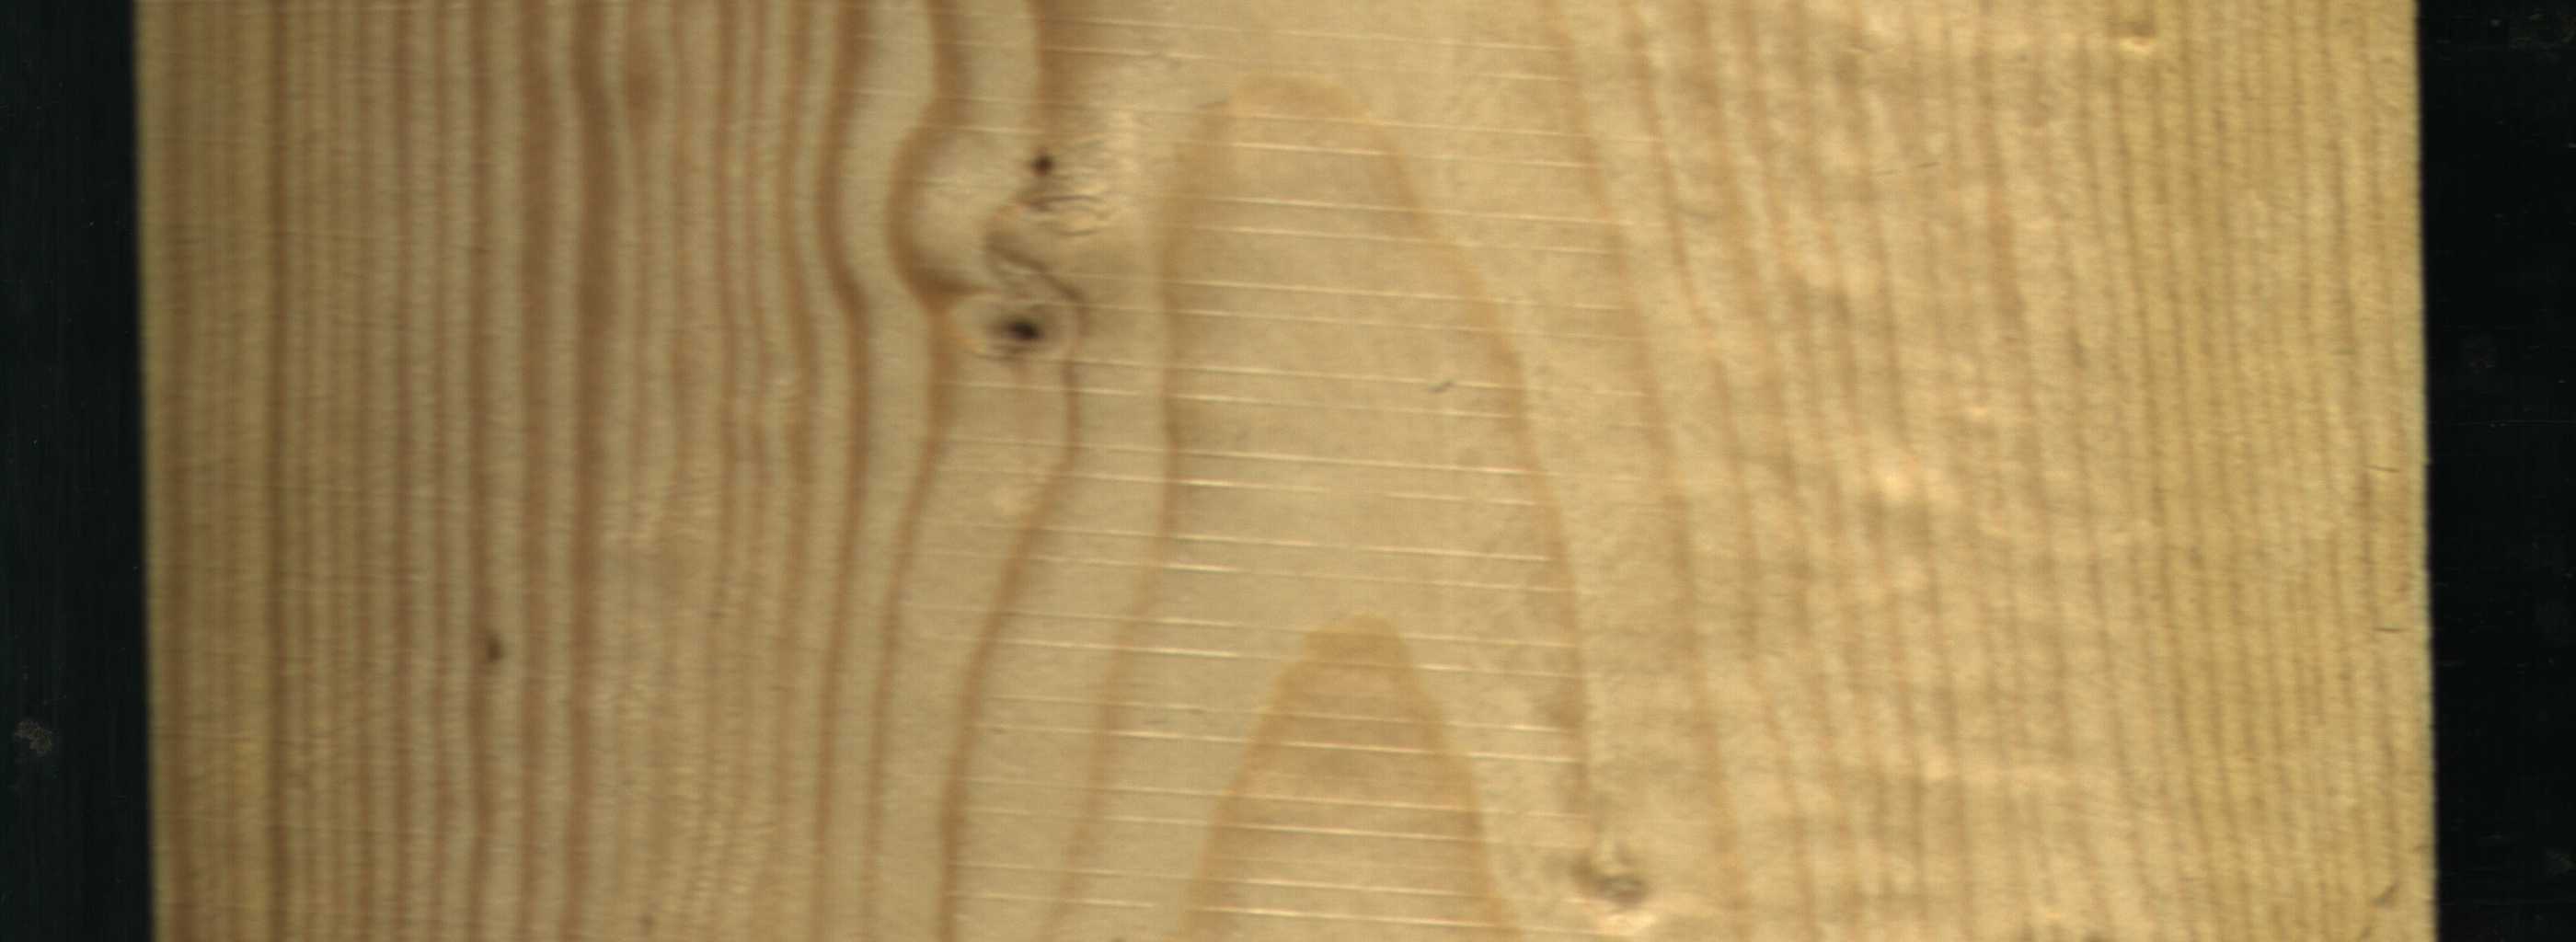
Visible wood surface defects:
Live_Knot